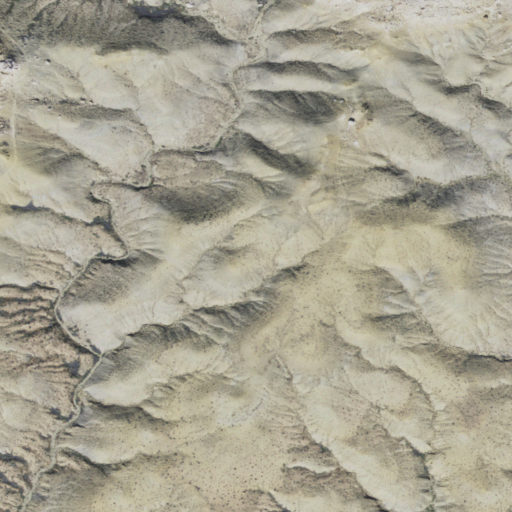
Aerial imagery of mountain in Arizona named Corn Rock containing shrub and grassland